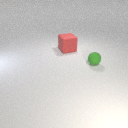
small green rubber sphere in front of large red rubber cube